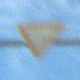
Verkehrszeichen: VorfahrtGewaehren
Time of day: MorningAfternoon
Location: Outdoor (Urban)
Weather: PartlyCloudy
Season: NotSpecified
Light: Natural